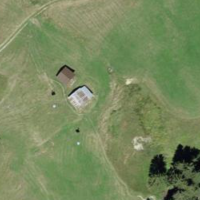
EUNIS habitat code: 23
Species observed at this site:
Falco tinnunculus
Periparus ater